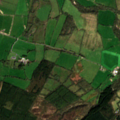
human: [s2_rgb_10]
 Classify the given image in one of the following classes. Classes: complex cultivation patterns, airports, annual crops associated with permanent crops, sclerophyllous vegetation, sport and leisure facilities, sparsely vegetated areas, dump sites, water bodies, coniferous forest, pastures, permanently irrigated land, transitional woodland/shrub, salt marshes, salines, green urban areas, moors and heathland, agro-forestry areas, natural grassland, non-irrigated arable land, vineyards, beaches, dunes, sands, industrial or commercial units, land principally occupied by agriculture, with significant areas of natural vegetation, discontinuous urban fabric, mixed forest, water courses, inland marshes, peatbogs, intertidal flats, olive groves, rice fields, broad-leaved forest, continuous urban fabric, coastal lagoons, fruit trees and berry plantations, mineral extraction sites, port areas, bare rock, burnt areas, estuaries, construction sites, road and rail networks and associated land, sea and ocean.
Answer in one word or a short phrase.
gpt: pastures, land principally occupied by agriculture, with significant areas of natural vegetation, broad-leaved forest, coniferous forest, moors and heathland, transitional woodland/shrub